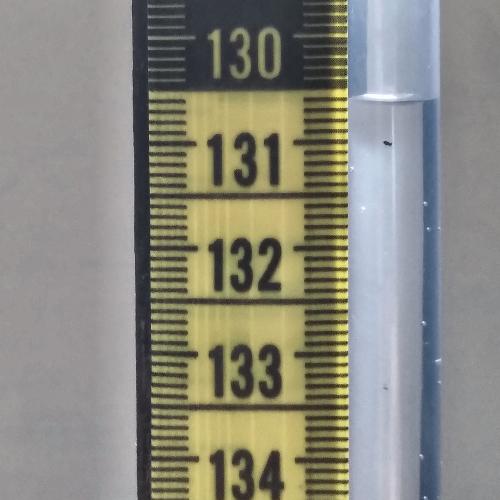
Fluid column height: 130.6 cm